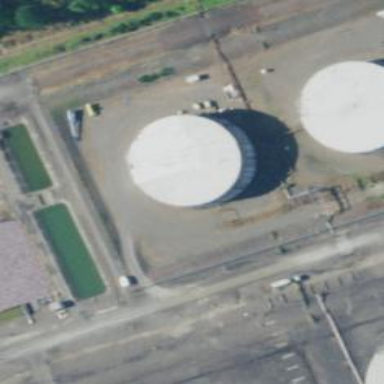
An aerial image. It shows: Storage tank with man-made structure.